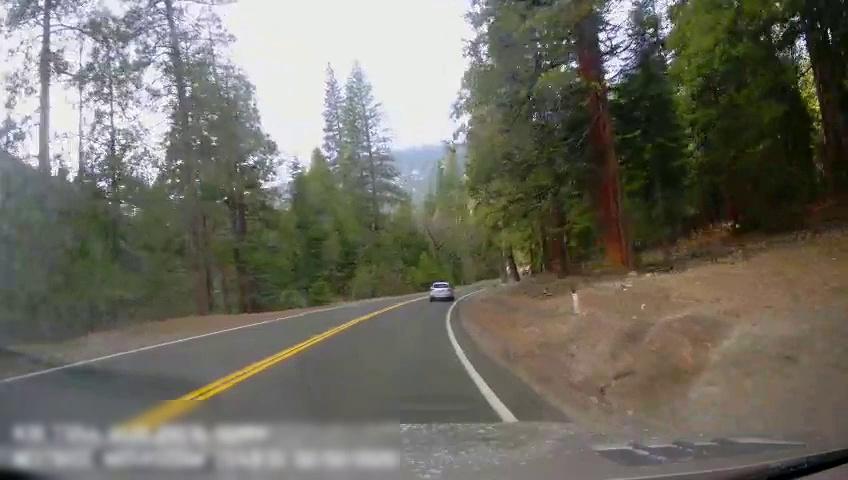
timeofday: Day
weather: Sunny
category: Drivable Space
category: Vehicles | Car
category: Lanes | Opposite Lane
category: Lanes | Current Lane
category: Lanes | Current Lane
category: Lanes | Current Lane